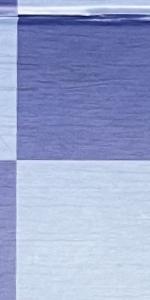
Label: Empty